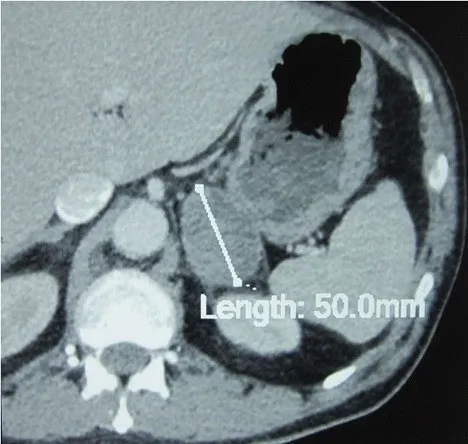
Control abdominal CT showing left adrenal gland metastasis.
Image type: radiology (ct)